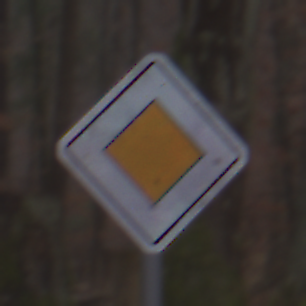
Verkehrszeichen: Vorfahrtsstrasse
Umgebung: Outdoor, Nature
Tageszeit: Midday
Wetter: Overcast
Licht: Natural
Jahreszeit: Autumn
Kontrast: LowContrast